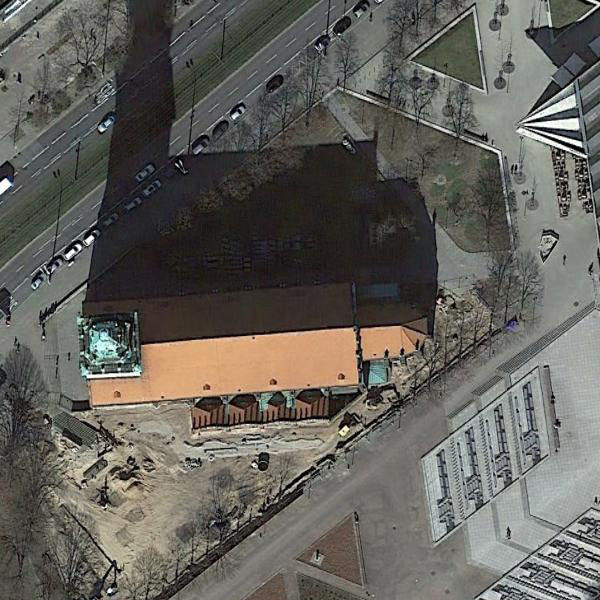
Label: Church